Question: Hiiii! So after many days im finally close to finishing my "currency bot". One of the last parts is the leaderboard, and it's working. but, I don't like how it looks but I don't know how to change it. It might sound confusing so I'm just gonna put some screenshots to make it clear

This is the message I'm getting but I want the number to be in the same line as the user and number:
1. @Pegasus BOT - 100000
2. @wex - 11000
3. @wextest - 2000
Here's part of the code I'm using:
'''
const topembed = new Discord.MessageEmbed()
.setColor('#FF3A0E')
.setTitle(message.guild.name + "'s TOP Donators!")
.setTimestamp()
if(res.length === 0) {
topembed.addField('No data found')
} else if(res.length < 10) {
for(i = 0; i < res.length; i++) {
let member = res[i].userID
topembed.addField('${i + 1}', '${member} **- ${res[i].donos}**',)
'''
I use MongoDB to save data if it matters
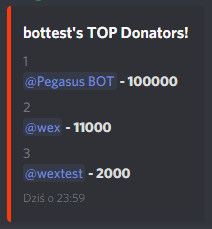
Answer: You can use '
' to begin a new line. Maybe description might be more suitable.
'''
var description = ""
for(i = 0; i < res.length; i++) {
let member = res[i].userID
description += '${i + 1}. ${member} **- ${res[i].donos}**
'
}
topembed.setDescription(description)
'''